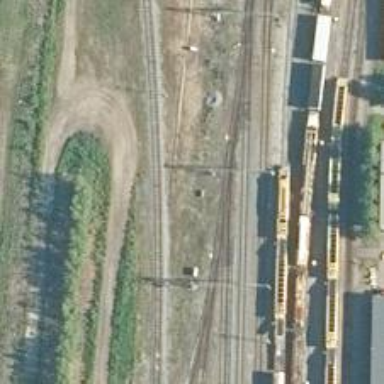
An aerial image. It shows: Railway track with continuous electrified contact lines.